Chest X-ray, PA view. Patient: 47 years old, sex M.
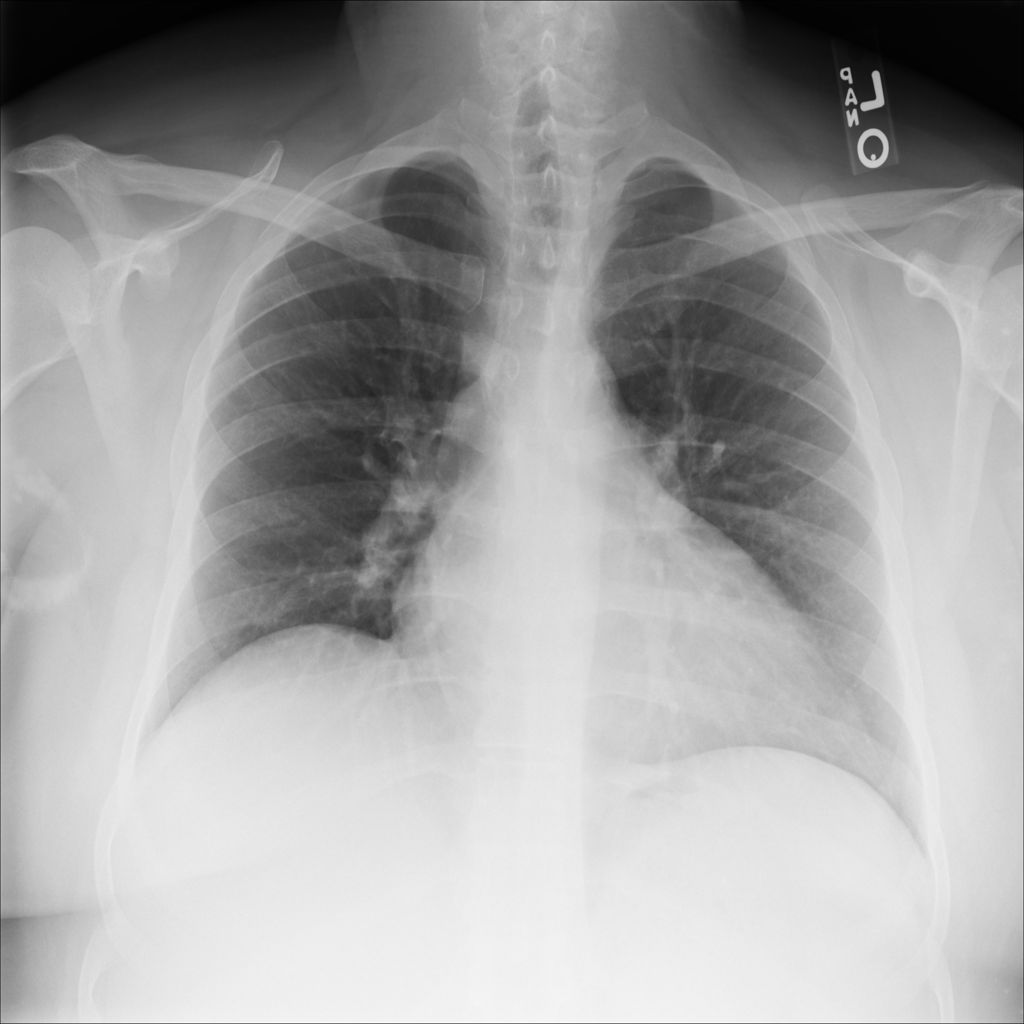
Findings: No Finding